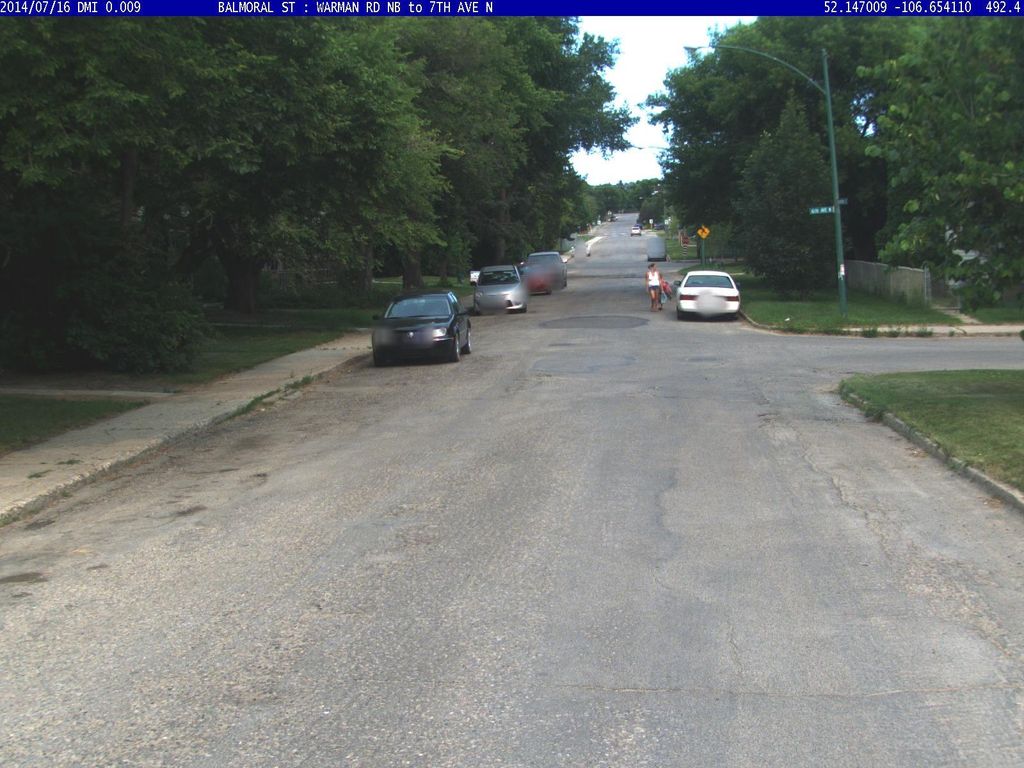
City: saskatoon